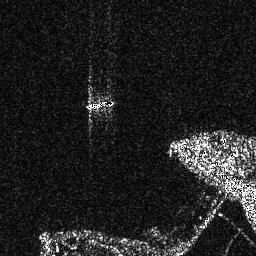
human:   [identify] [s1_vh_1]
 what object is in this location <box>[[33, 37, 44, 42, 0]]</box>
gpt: <ref>1 small ship at the center</ref>